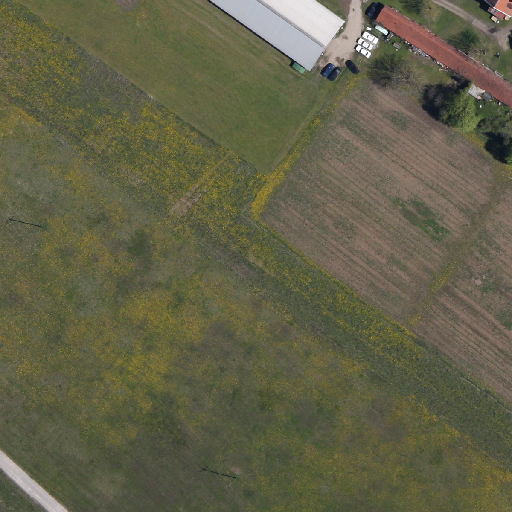
Referring expression: unpaved road